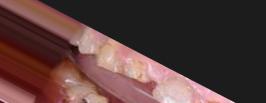
Condition: Caries